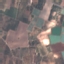
Label: PermanentCrop